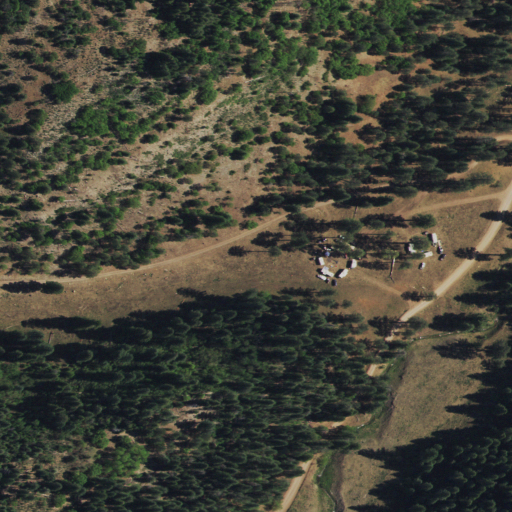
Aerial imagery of valley in New Mexico named Upper Pendleton Canyon containing evergreen forest, shrub, and grassland